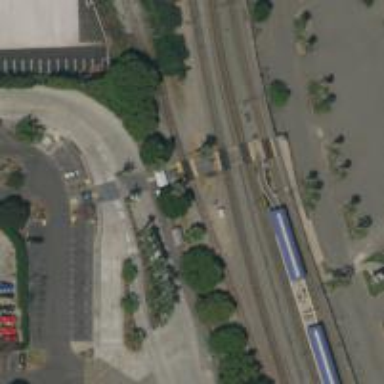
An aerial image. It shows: Light rail electrified with contact line.